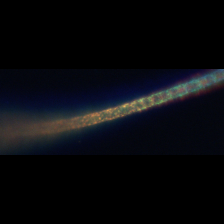
Taxon: Leptocylindrus
Group: Diatoms